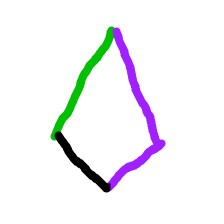
Shape: kite